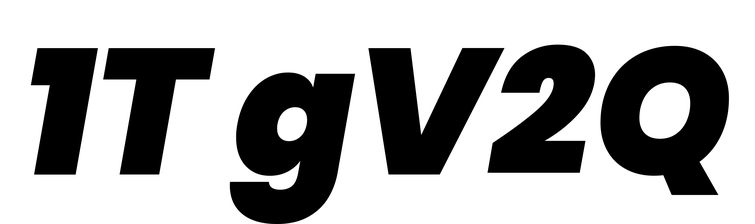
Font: Poppins-BlackItalic